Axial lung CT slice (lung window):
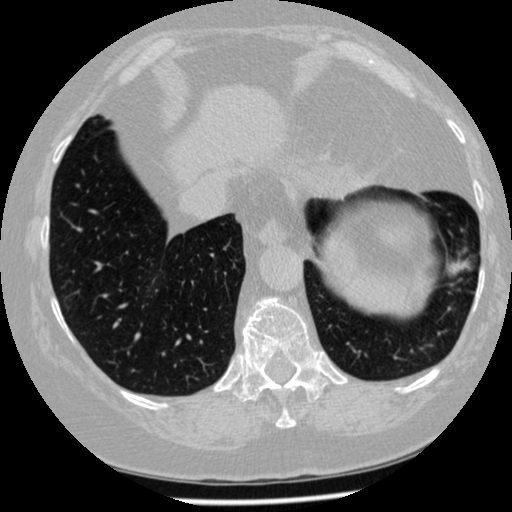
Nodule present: no